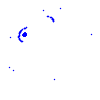
Particle: pion